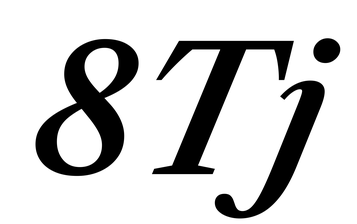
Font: LibreCaslonText-Italic_SemiBold_Italic